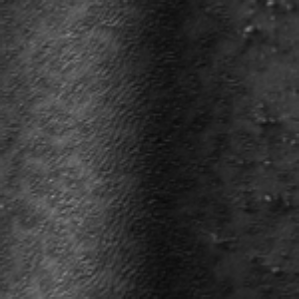
Label: frost